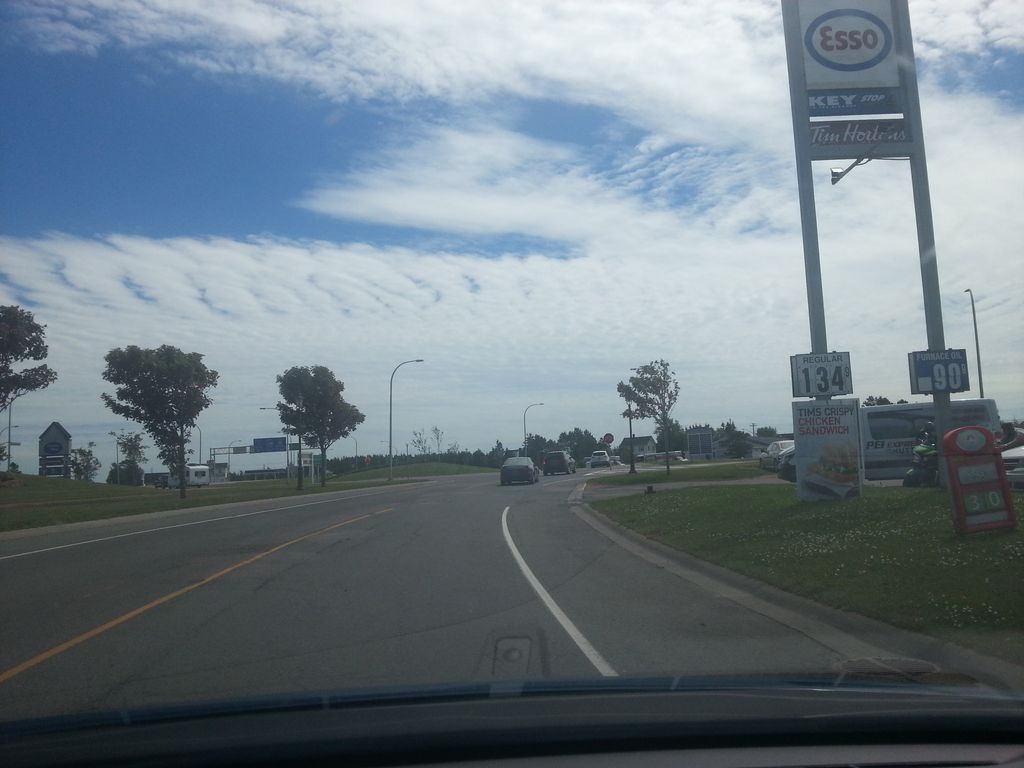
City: charlottetown